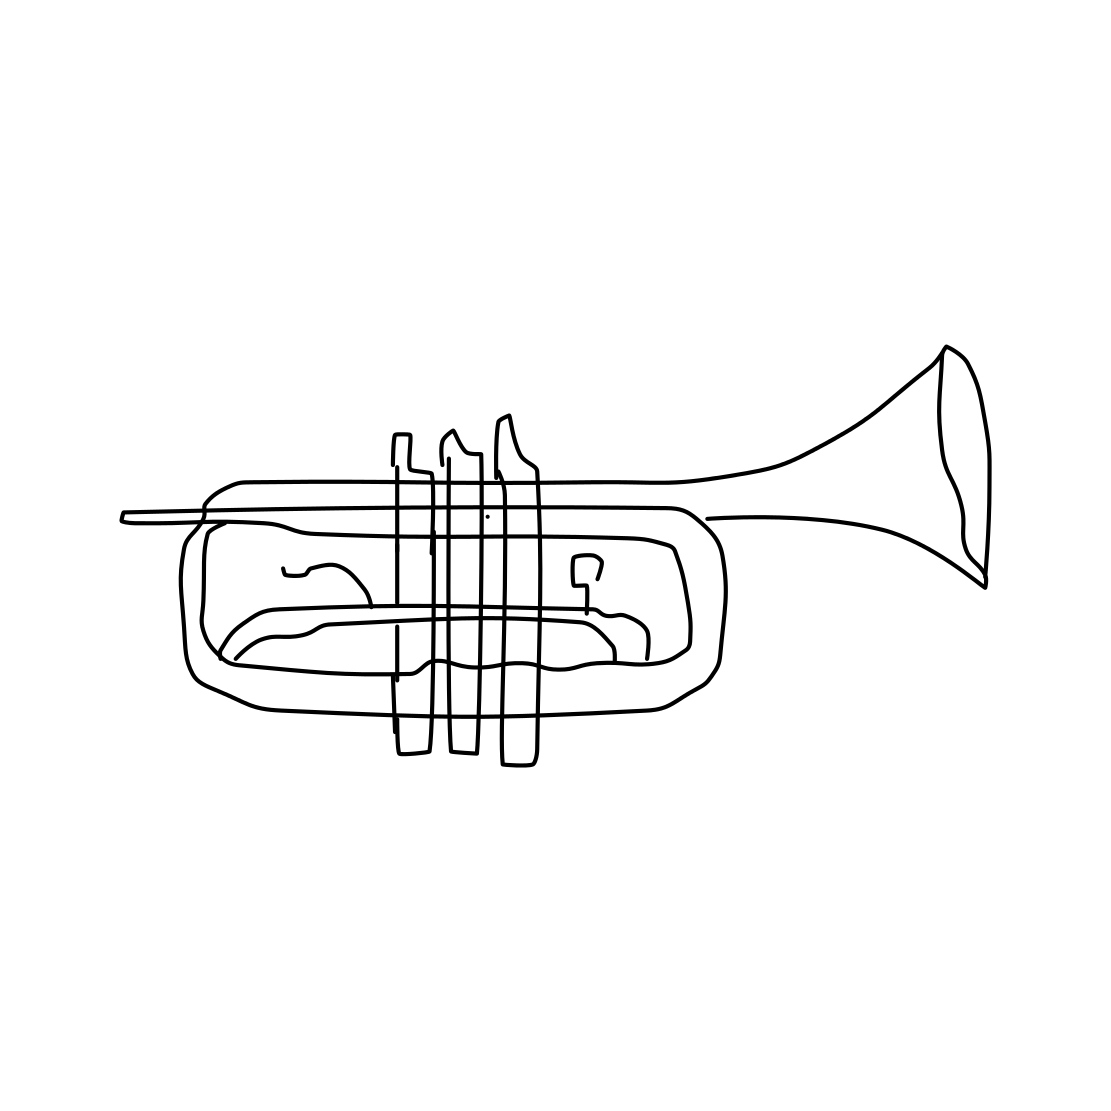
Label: trumpet